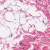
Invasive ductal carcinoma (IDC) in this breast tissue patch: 0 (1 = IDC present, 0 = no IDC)